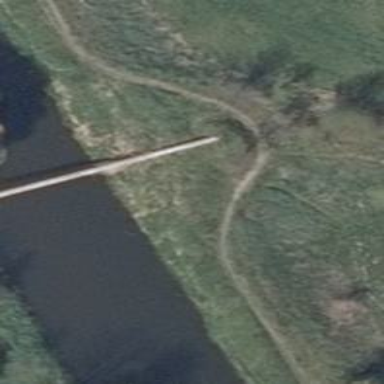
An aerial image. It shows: There is bridge in the image.